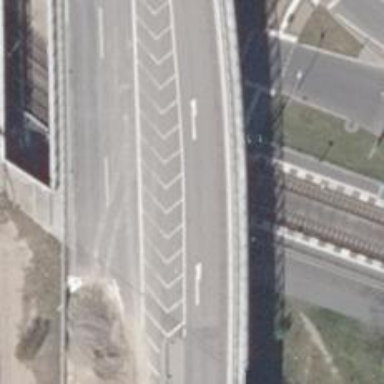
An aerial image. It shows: Road with traffic signals.